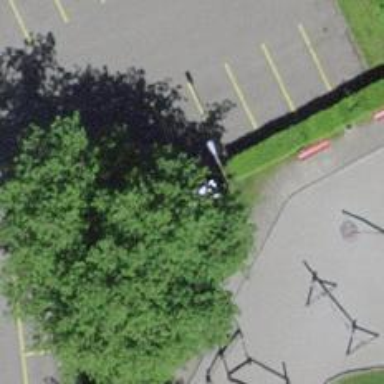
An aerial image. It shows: Bench for seating.